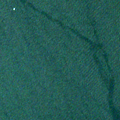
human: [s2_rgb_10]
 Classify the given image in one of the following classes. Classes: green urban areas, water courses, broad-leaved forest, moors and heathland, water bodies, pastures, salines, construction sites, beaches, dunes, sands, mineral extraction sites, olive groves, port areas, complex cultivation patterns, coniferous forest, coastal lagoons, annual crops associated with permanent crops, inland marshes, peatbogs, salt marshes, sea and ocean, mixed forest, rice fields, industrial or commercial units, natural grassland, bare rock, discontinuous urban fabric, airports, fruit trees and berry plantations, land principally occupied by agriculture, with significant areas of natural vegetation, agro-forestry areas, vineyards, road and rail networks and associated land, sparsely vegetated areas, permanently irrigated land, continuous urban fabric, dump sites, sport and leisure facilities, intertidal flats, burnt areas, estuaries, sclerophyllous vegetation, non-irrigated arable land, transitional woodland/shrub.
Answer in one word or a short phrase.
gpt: sea and ocean